Question: Given a description of the three-view drawing of a solid figure, find the maximum number of small cubes that the solid figure can be composed of when the three-view constraints are met.
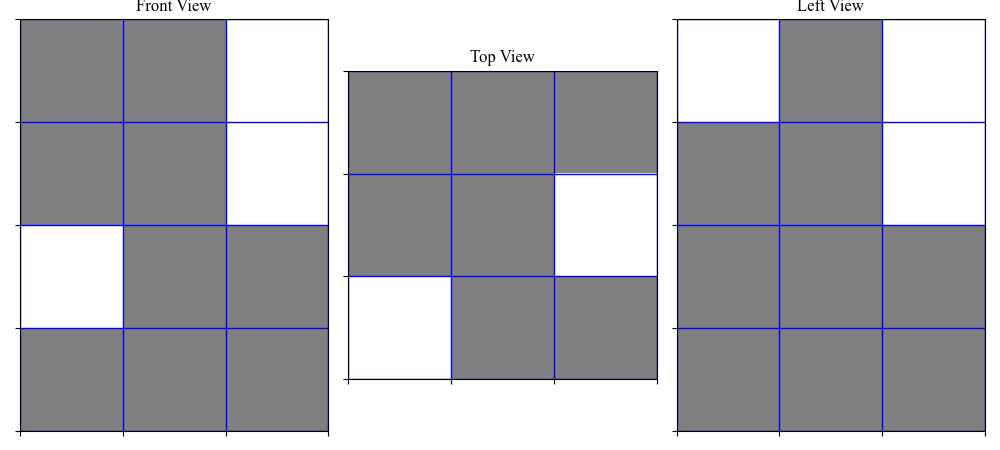
Answer: 18